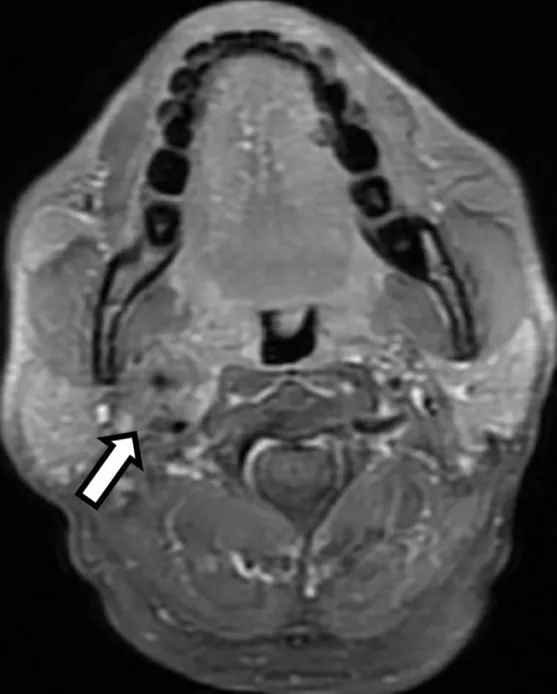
T1-weighted head and neck magnetic resonance image (MRI) with fat saturation revealed a 2.6 centimeter enhancing soft tissue lesion occupying the right carotid space and the right parapharyngeal space at the level of carotid bifurcation with right internal and external carotid artery encasement (Open arrow).
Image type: radiology (mri)